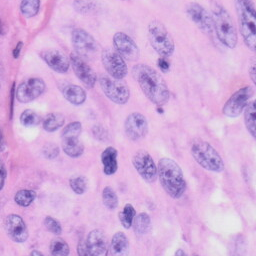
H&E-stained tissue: Skin